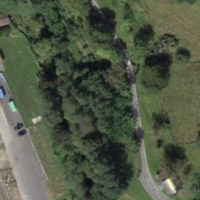
EUNIS habitat code: 41
Species observed at this site:
Phytolacca americana